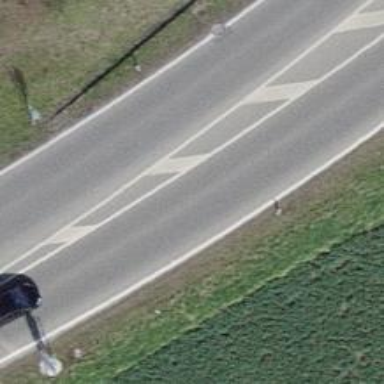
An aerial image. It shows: Secondary road.